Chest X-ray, PA view. Patient: 23 years old, sex F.
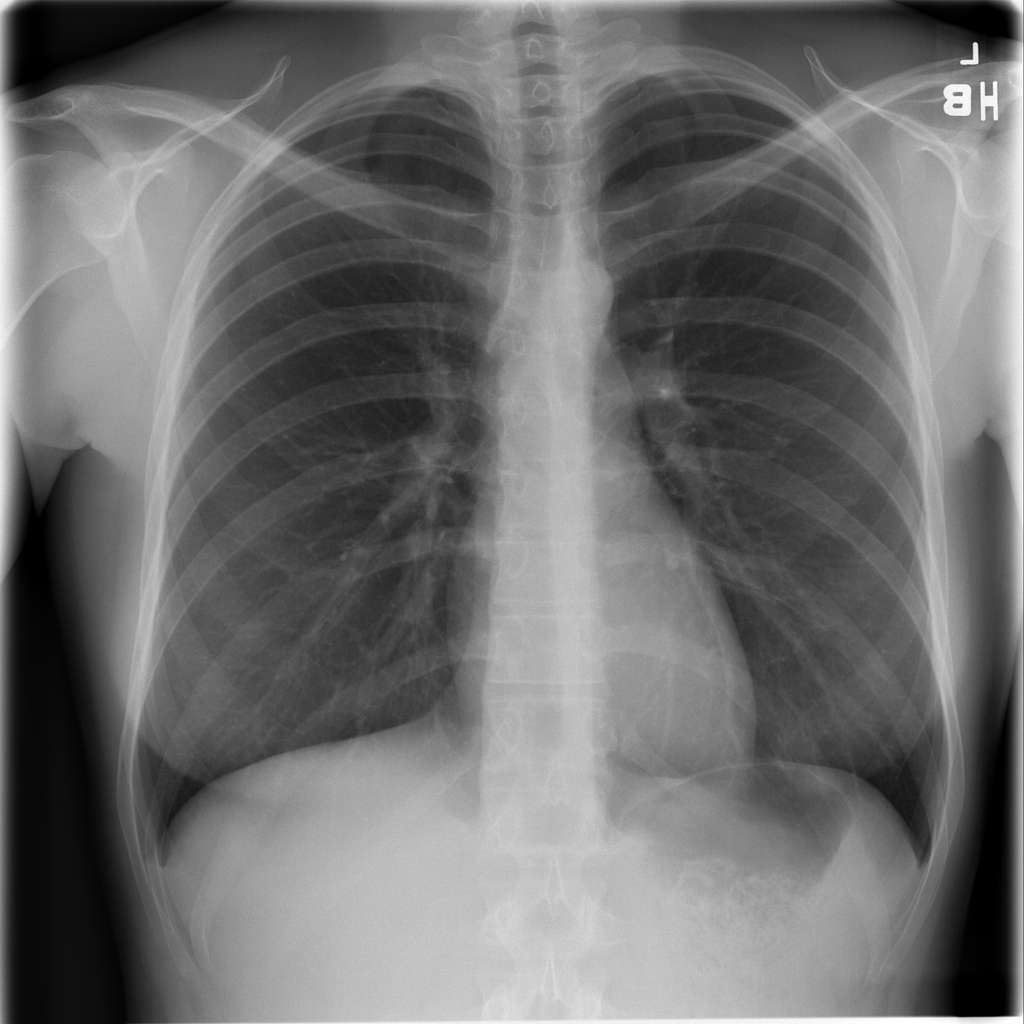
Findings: No Finding